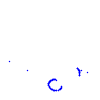
Particle: kaon